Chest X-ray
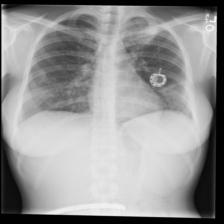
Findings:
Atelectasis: negative
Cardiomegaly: negative
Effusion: negative
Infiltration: negative
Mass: negative
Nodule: negative
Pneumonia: negative
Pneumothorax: negative
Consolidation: negative
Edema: negative
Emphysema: negative
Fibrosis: negative
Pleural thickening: negative
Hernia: negative